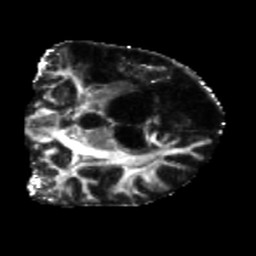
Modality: FA
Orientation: coronal
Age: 63
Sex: male
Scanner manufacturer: siemens
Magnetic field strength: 3 T
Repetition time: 5.25 s
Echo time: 0.08 s